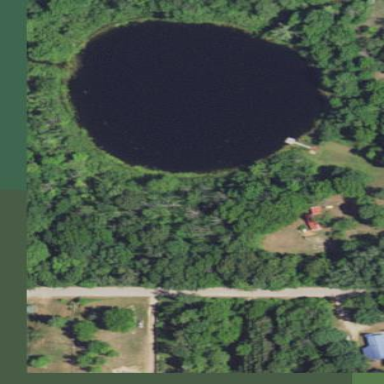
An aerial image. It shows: Pond with natural water.